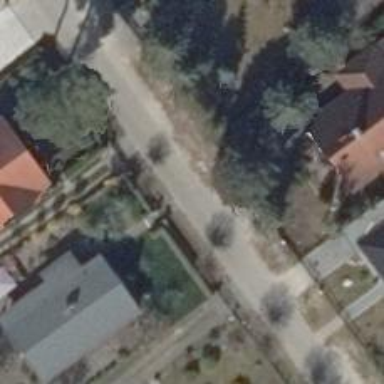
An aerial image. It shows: Footway along the road.